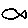
Label: fish